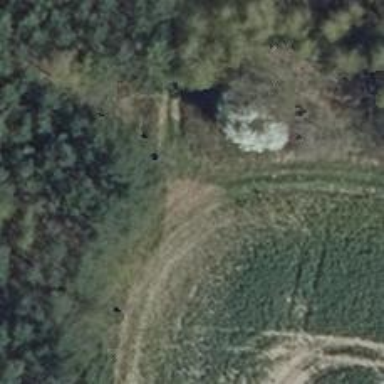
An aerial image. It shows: Hunting stand.